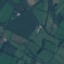
Land use / land cover class: Pasture